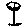
Label: tree